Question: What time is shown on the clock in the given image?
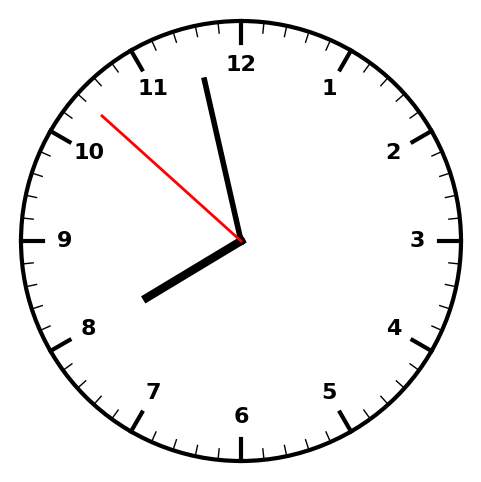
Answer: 07:57:52